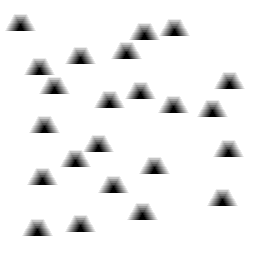
Squares: 0
Triangles: 23
Stars: 0
Total shapes: 23